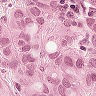
Metastatic tissue present: yes